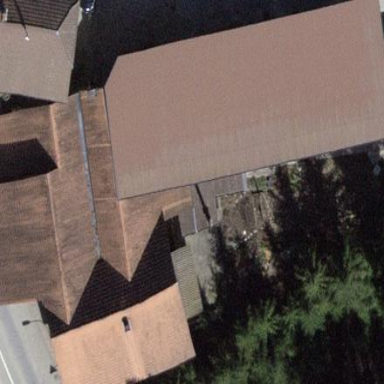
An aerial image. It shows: Building with tiled roof.